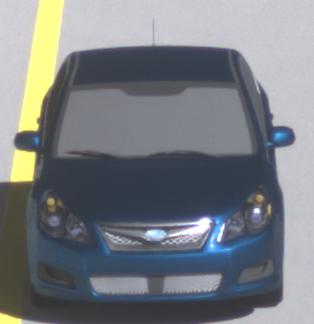
Make: Subaru
Model: Legacy 2.0R
Detailed model: Legacy (IV) Limousine
Model produced from: 2007/09
Model produced until: 2008/10
Doors: 4
Color: blue
Road condition: dry road
Daytime: morning or afternoon
Contrast: high contrast